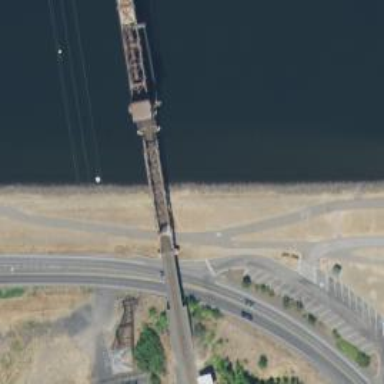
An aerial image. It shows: Lift movable railway bridge.